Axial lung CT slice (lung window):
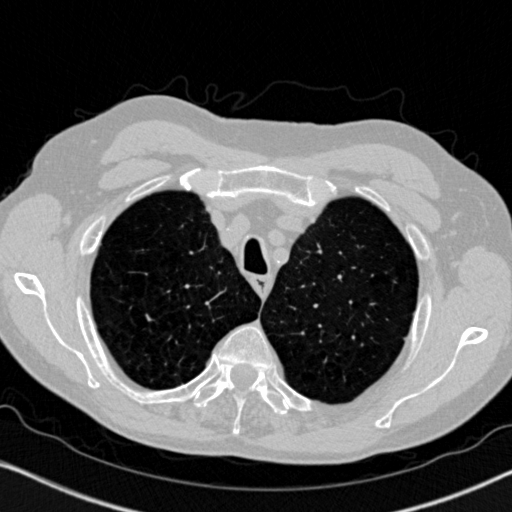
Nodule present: no